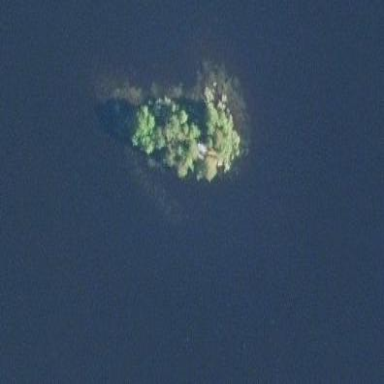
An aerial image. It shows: Islet.